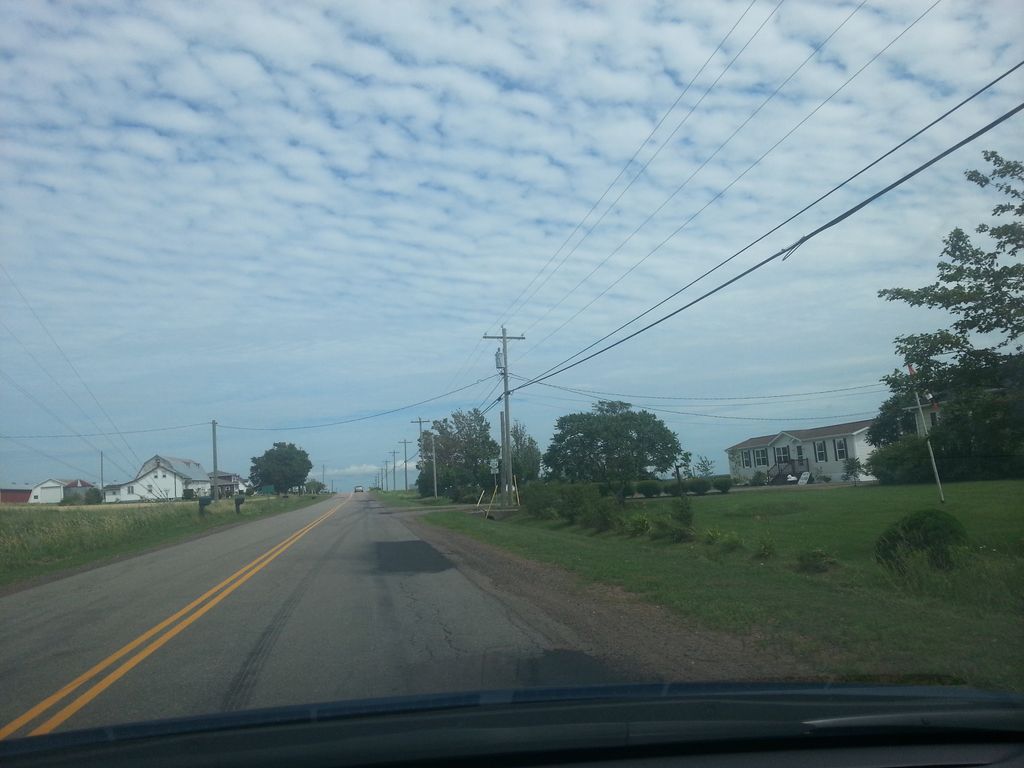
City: charlottetown